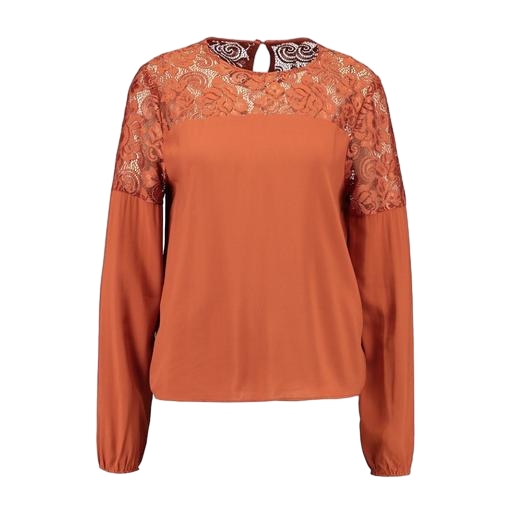
multicolor vila rust lace insert blouse, multicolor vero moda rust high neck blouse, burnt orange top, white background